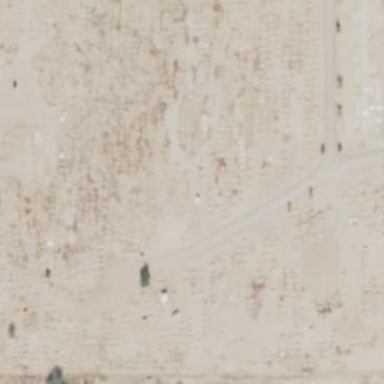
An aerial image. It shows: Cemetery.